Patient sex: M
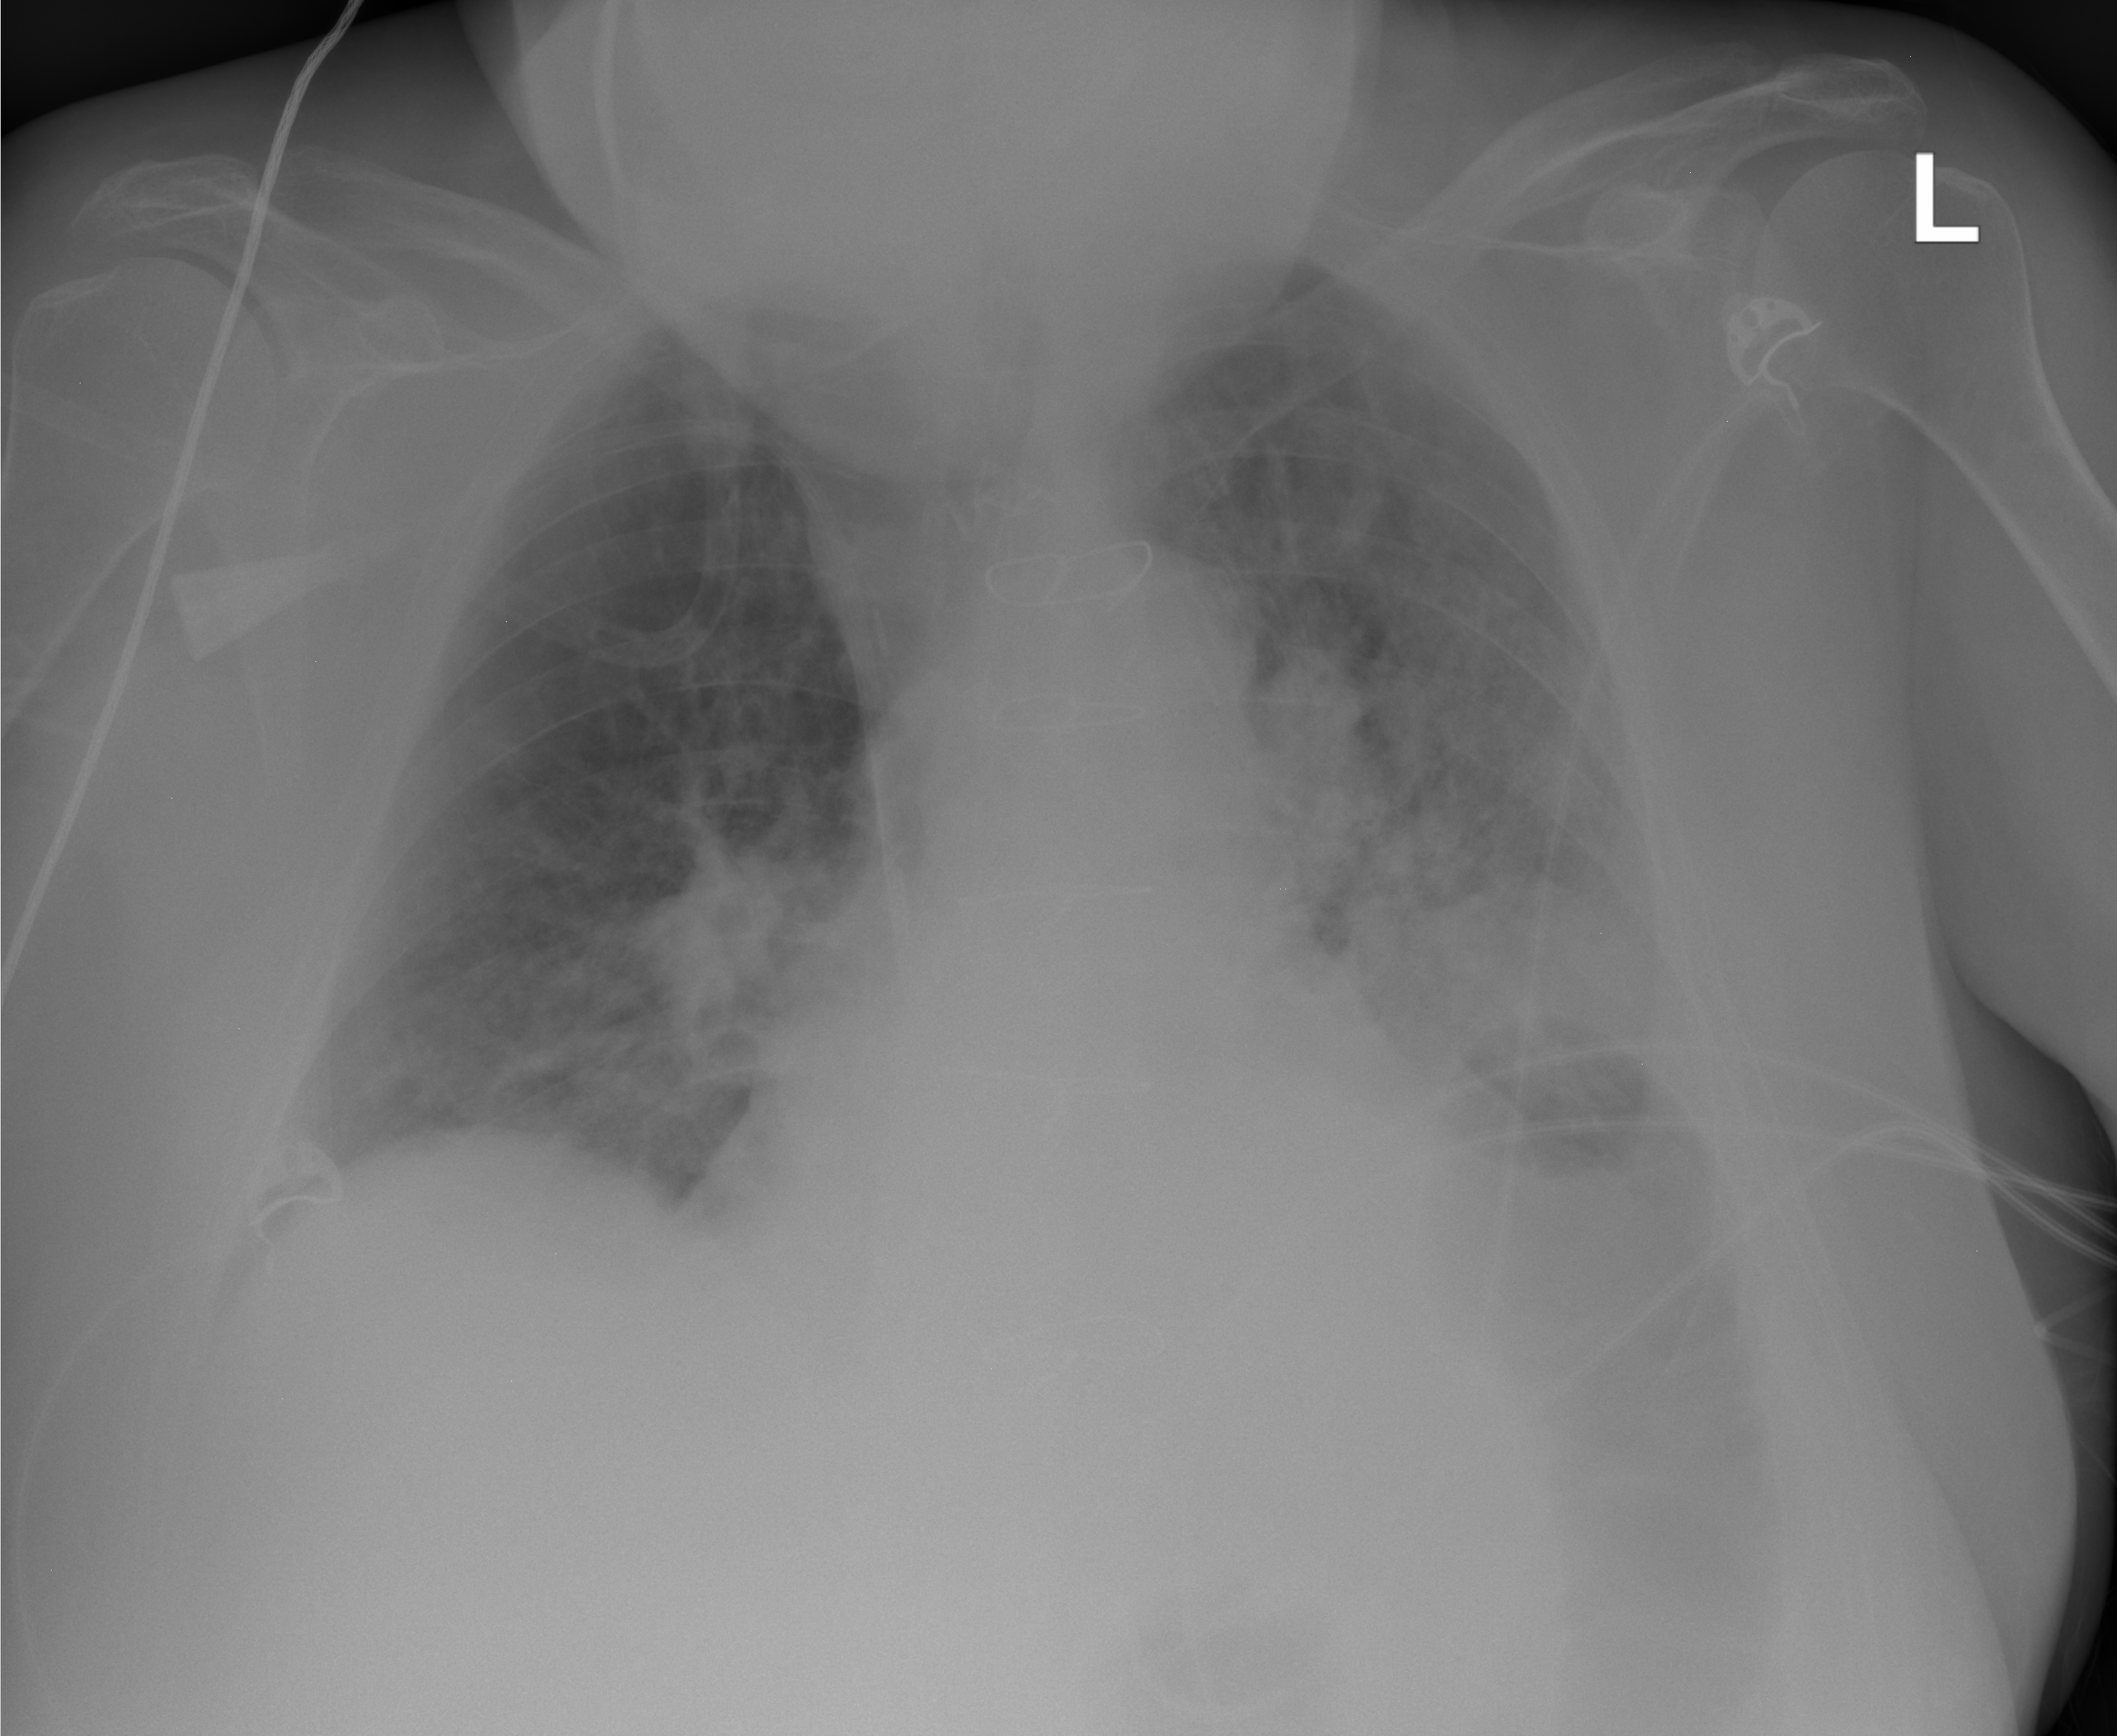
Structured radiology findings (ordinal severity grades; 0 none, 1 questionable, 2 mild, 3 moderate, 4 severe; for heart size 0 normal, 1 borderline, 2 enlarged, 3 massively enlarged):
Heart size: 2
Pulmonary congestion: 2
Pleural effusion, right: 0
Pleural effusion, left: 2
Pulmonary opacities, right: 0
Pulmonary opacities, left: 3
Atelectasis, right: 0
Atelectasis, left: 2